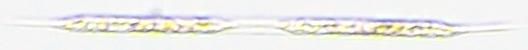
Label: Rhizosolenia